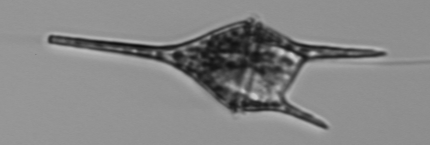
Label: Tripos_lineatus